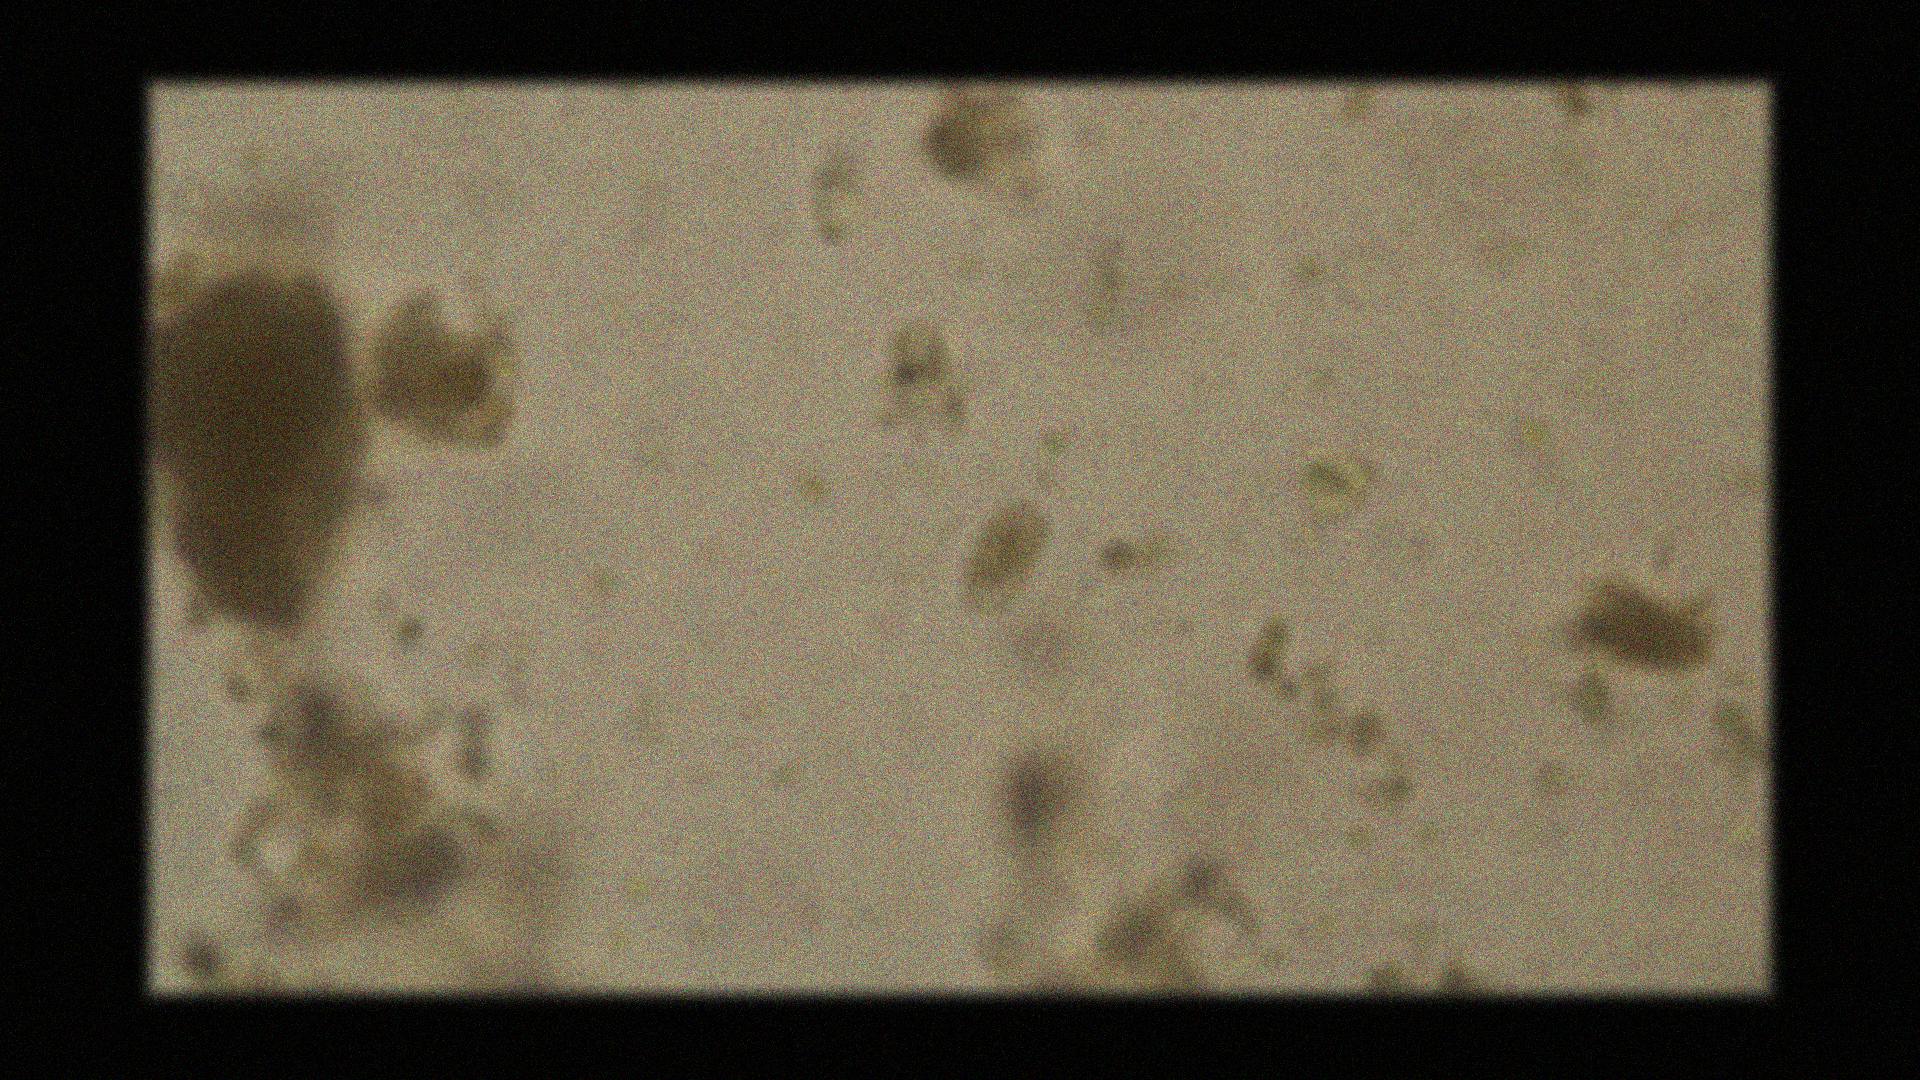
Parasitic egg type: Capillaria philippinensis